Question: This is my first real crack at making a database in Third Normal Form. I managed to create the DDL script ok (I had the logical model verified to 3NF before I went ahead and built the script) but I get a whole lot of errors I am unsure of fixing. I may have bitten more than I can chew for this particular case but I don't want to give up - it's a big learning curve for me and with some help I can get past this and move on.
First of all, here is my DDL script:
'''
-- This sql script creates the structure.
-- of the rugby club database.
DROP DATABASE IF EXISTS database_rugby;
CREATE DATABASE database_rugby;
USE database_rugby;
-- Create the "coach" table.
DROP TABLE IF EXISTS 'database_rugby'.'coach' ;
CREATE TABLE IF NOT EXISTS 'database_rugby'.'coach' (
'coachID' INT(5) NOT NULL ,
'dateBeganCoaching' DATE NOT NULL ,
'personID' INT(5) NOT NULL ,
PRIMARY KEY ('coachID'))
ENGINE = InnoDB;
-- Create the "grade" table.
DROP TABLE IF EXISTS 'database_rugby'.'grade' ;
CREATE TABLE IF NOT EXISTS 'database_rugby'.'grade' (
'gradeID' INT(5) NOT NULL AUTO_INCREMENT ,
'gradeName' VARCHAR(50) NOT NULL ,
'minWeight' INT(3) NOT NULL ,
'maxWeight' INT(3) NOT NULL ,
'minAge' INT(3) NOT NULL ,
'maxAge' INT(3) NOT NULL ,
'ballSize' INT(1) NOT NULL ,
PRIMARY KEY ('gradeID') )
ENGINE = InnoDB;
-- Create the "coachQualification" table.
DROP TABLE IF EXISTS 'database_rugby'.'coachQualification' ;
CREATE TABLE IF NOT EXISTS 'database_rugby'.'coachQualification' (
'qualID' INT(5) NOT NULL AUTO_INCREMENT ,
'qualName' CHAR(5) NOT NULL ,
'gradeID' INT(5) NOT NULL ,
PRIMARY KEY ('qualID') ,
INDEX 'gradeID' ('gradeID' ASC) ,
CONSTRAINT 'coachQualification_ibfk_1'
FOREIGN KEY ('gradeID')
REFERENCES 'database_rugby'.'grade' ('gradeID')
ON DELETE CASCADE
ON UPDATE CASCADE)
ENGINE = InnoDB;
-- Create the "parent" table.
DROP TABLE IF EXISTS 'database_rugby'.'parent' ;
CREATE TABLE IF NOT EXISTS 'database_rugby'.'parent' (
'parentID' INT(5) NOT NULL ,
'personID' INT(5) NOT NULL ,
PRIMARY KEY ('parentID'))
ENGINE = InnoDB;
-- Create the "school" table.
DROP TABLE IF EXISTS 'database_rugby'.'school' ;
CREATE TABLE IF NOT EXISTS 'database_rugby'.'school' (
'schoolID' INT(5) NOT NULL AUTO_INCREMENT ,
'schoolName' VARCHAR(100) NOT NULL ,
PRIMARY KEY ('schoolID'))
ENGINE = InnoDB;
-- Create the "player" table.
--
-- Inherits fields from the "person"
-- and "school" tables.
DROP TABLE IF EXISTS 'database_rugby'.'player' ;
CREATE TABLE IF NOT EXISTS 'database_rugby'.'player' (
'playerID' INT(5) NOT NULL ,
'personID' INT(5) NOT NULL ,
'schoolID' INT(5) NOT NULL ,
PRIMARY KEY ('playerID') ,
INDEX 'schoolID' ('schoolID' ASC) ,
CONSTRAINT 'player_ibfk_1'
FOREIGN KEY ('schoolID')
REFERENCES 'database_rugby'.'school' ('schoolID' )
ON DELETE CASCADE
ON UPDATE CASCADE)
ENGINE = InnoDB;
-- Create the "person" table.
--
-- This table has one:one relationships
-- with the parent, coach and player
-- tables.
DROP TABLE IF EXISTS 'database_rugby'.'person' ;
CREATE TABLE IF NOT EXISTS 'database_rugby'.'person' (
'personID' INT(5) NOT NULL AUTO_INCREMENT ,
'firstName' VARCHAR(50) NOT NULL ,
'lastName' VARCHAR(50) NOT NULL ,
'dateOfBirth' DATE NOT NULL ,
'streetAddress' VARCHAR(150) NOT NULL ,
'suburbAddress' VARCHAR(150) NULL DEFAULT NULL ,
'cityAddress' VARCHAR(150) NOT NULL ,
'photo' BLOB NULL DEFAULT NULL ,
'parent_parentID' INT(5) NOT NULL DEFAULT '0' ,
'coach_coachID' INT(5) NOT NULL DEFAULT '0' ,
'player_playerID' INT(5) NOT NULL DEFAULT '0' ,
'parent_parentID1' INT(5) NOT NULL DEFAULT '0' ,
'player_playerID1' INT(5) NOT NULL DEFAULT '0' ,
'coach_coachID1' INT(5) NOT NULL DEFAULT '0' ,
'coach_coachID2' INT(5) NOT NULL DEFAULT '0' ,
'parent_parentID2' INT(5) NOT NULL DEFAULT '0' ,
'player_playerID2' INT(5) NOT NULL DEFAULT '0' ,
PRIMARY KEY ('personID') ,
INDEX 'fk_person_coach1' ('coach_coachID2' ASC) ,
INDEX 'fk_person_parent1' ('parent_parentID2' ASC) ,
INDEX 'fk_person_player1' ('player_playerID2' ASC) ,
CONSTRAINT 'fk_person_coach1'
FOREIGN KEY ('coach_coachID2' )
REFERENCES 'database_rugby'.'coach' ('coachID')
ON DELETE NO ACTION
ON UPDATE NO ACTION,
CONSTRAINT 'fk_person_parent1'
FOREIGN KEY ('parent_parentID2')
REFERENCES 'database_rugby'.'parent' ('parentID')
ON DELETE NO ACTION
ON UPDATE NO ACTION,
CONSTRAINT 'fk_person_player1'
FOREIGN KEY ('player_playerID2')
REFERENCES 'database_rugby'.'player' ('playerID')
ON DELETE NO ACTION
ON UPDATE NO ACTION)
ENGINE = InnoDB;
-- Create the "homePhone" table.
DROP TABLE IF EXISTS 'database_rugby'.'homePhone' ;
CREATE TABLE IF NOT EXISTS 'database_rugby'.'homePhone' (
'homePhoneID' INT(5) NOT NULL AUTO_INCREMENT ,
'homeNumber' CHAR(9) NOT NULL ,
PRIMARY KEY ('homePhoneID'))
ENGINE = InnoDB;
-- Create the "mobilePhone" table.
DROP TABLE IF EXISTS 'database_rugby'.'mobilePhone' ;
CREATE TABLE IF NOT EXISTS 'database_rugby'.'mobilePhone' (
'mobilePhoneID' INT(5) NOT NULL AUTO_INCREMENT ,
'mobileNumber' CHAR(10) NULL DEFAULT NULL ,
PRIMARY KEY ('mobilePhoneID'))
ENGINE = InnoDB;
-- Create the "emailAddress" table.
DROP TABLE IF EXISTS 'database_rugby'.'emailAddress' ;
CREATE TABLE IF NOT EXISTS 'database_rugby'.'emailAddress' (
'emailAddressID' INT(5) NOT NULL AUTO_INCREMENT ,
'emailAddress' CHAR(10) NULL DEFAULT NULL ,
PRIMARY KEY ('emailAddressID'))
ENGINE = InnoDB;
-- Create the "Contact" table
--
-- This is a linking table
-- that describes the many:many
-- relationships between "person"
-- and the "homePhone", "mobilePhone",
-- and "emailAddress" tables.
DROP TABLE IF EXISTS 'database_rugby'.'contact' ;
CREATE TABLE IF NOT EXISTS 'database_rugby'.'contact' (
'personID' INT(5) NOT NULL ,
'homePhoneID' INT(5) NOT NULL ,
'mobilePhoneID' INT(5) NULL DEFAULT NULL ,
'emailAddressID' INT(5) NULL DEFAULT NULL ,
INDEX 'personID' ('personID' ASC) ,
INDEX 'homePhoneID' ('homePhoneID' ASC) ,
INDEX 'mobilePhoneID' ('mobilePhoneID' ASC) ,
INDEX 'emailAddressID' ('emailAddressID' ASC) ,
CONSTRAINT 'contact_ibfk_1'
FOREIGN KEY ('personID' )
REFERENCES 'database_rugby'.'person' ('personID')
ON DELETE CASCADE
ON UPDATE CASCADE,
CONSTRAINT 'contact_ibfk_2'
FOREIGN KEY ('homePhoneID')
REFERENCES 'database_rugby'.'homePhone' ('homePhoneID')
ON DELETE CASCADE
ON UPDATE CASCADE,
CONSTRAINT 'contact_ibfk_3'
FOREIGN KEY ('mobilePhoneID')
REFERENCES 'database_rugby'.'mobilePhone' ('mobilePhoneID')
ON DELETE CASCADE
ON UPDATE CASCADE,
CONSTRAINT 'contact_ibfk_4'
FOREIGN KEY ('emailAddressID')
REFERENCES 'database_rugby'.'emailAddress' ('emailAddressID')
ON DELETE CASCADE
ON UPDATE CASCADE)
ENGINE = InnoDB;
-- Create the "family" table.
--
-- This is a linking table
-- that describes the many:many
-- relationship between "parent"
-- and "player" tables.
DROP TABLE IF EXISTS 'database_rugby'.'family' ;
CREATE TABLE IF NOT EXISTS 'database_rugby'.'family' (
'parentID' INT(5) NOT NULL ,
'playerID' INT(5) NOT NULL ,
'parent_parentID' INT(5) NOT NULL ,
INDEX 'playerID' ('playerID' ASC) ,
INDEX 'fk_family_parent1' ('parent_parentID' ASC) ,
CONSTRAINT 'family_ibfk_2'
FOREIGN KEY ('playerID' )
REFERENCES 'database_rugby'.'player' ('playerID')
ON DELETE CASCADE
ON UPDATE CASCADE,
CONSTRAINT 'fk_family_parent1'
FOREIGN KEY ('parent_parentID')
REFERENCES 'database_rugby'.'parent' ('parentID')
ON DELETE NO ACTION
ON UPDATE NO ACTION)
ENGINE = InnoDB;
-- Create the "qualificationSet" table.
--
-- This is a linking table
-- that describes the many:many
-- relationship between "coach"
-- and "coachQualification" tables.
DROP TABLE IF EXISTS 'database_rugby'.'qualificationSet' ;
CREATE TABLE IF NOT EXISTS 'database_rugby'.'qualificationSet' (
'coachID' INT(5) NOT NULL ,
'qualID' INT(5) NOT NULL ,
INDEX 'coachID' ('coachID' ASC) ,
INDEX 'qualID' ('qualID' ASC) ,
CONSTRAINT 'qualificationSet_ibfk_1'
FOREIGN KEY ('coachID')
REFERENCES 'database_rugby'.'coach' ('coachID')
ON DELETE CASCADE
ON UPDATE CASCADE,
CONSTRAINT 'qualificationSet_ibfk_2'
FOREIGN KEY ('qualID')
REFERENCES 'database_rugby'.'coachQualification' ('qualID')
ON DELETE CASCADE
ON UPDATE CASCADE)
ENGINE = InnoDB;
-- Create the "team" table.
DROP TABLE IF EXISTS 'database_rugby'.'team' ;
CREATE TABLE IF NOT EXISTS 'database_rugby'.'team' (
'teamID' INT(5) NOT NULL AUTO_INCREMENT ,
'teamName' VARCHAR(50) NOT NULL ,
'teamYear' INT(2) NOT NULL ,
'gradeID' INT(5) NOT NULL ,
PRIMARY KEY ('teamID') ,
INDEX 'gradeID' ('gradeID' ASC) ,
CONSTRAINT 'team_ibfk_1'
FOREIGN KEY ('gradeID')
REFERENCES 'database_rugby'.'grade' ('gradeID')
ON DELETE CASCADE
ON UPDATE CASCADE)
ENGINE = InnoDB;
-- Create the "teamAllocation" table
--
-- this is a linking table for a
-- many:many relationship between
-- team and player tables.
DROP TABLE IF EXISTS 'database_rugby'.'teamAllocation' ;
CREATE TABLE IF NOT EXISTS 'database_rugby'.'teamAllocation' (
'teamID' INT(5) NOT NULL ,
'playerID' INT(5) NOT NULL ,
INDEX 'teamID' ('teamID' ASC) ,
INDEX 'playerID' ('playerID' ASC) ,
CONSTRAINT 'teamallocation_ibfk_1'
FOREIGN KEY ('teamID' )
REFERENCES 'database_rugby'.'team' ('teamID')
ON DELETE CASCADE
ON UPDATE CASCADE,
CONSTRAINT 'teamAllocation_ibfk_2'
FOREIGN KEY ('playerID')
REFERENCES 'database_rugby'.'player' ('playerID')
ON DELETE CASCADE
ON UPDATE CASCADE)
ENGINE = InnoDB;
-- Create the "teamCoachAllocation" table.
--
-- This is a linking table
-- that describes the many:many
-- relationship between "coach"
-- and "team" tables.
DROP TABLE IF EXISTS 'database_rugby'.'teamCoachAllocation' ;
CREATE TABLE 'database_rugby'.'teamCoachAllocation' (
'coachID' INT(5) NOT NULL ,
'teamID' INT(5) NOT NULL ,
INDEX 'coachID' ('coachID' ASC) ,
INDEX 'teamID' ('teamID' ASC) ,
CONSTRAINT 'teamCoachAllocation_ibfk_1'
FOREIGN KEY ('coachID')
REFERENCES 'database_rugby'.'coach' ('coachID')
ON DELETE CASCADE
ON UPDATE CASCADE,
CONSTRAINT 'teamCoachAllocation_ibfk_2'
FOREIGN KEY ('teamID')
REFERENCES 'database_rugby'.'team' ('teamID')
ON DELETE CASCADE
ON UPDATE CASCADE)
ENGINE = InnoDB;
'''
And here is my DML script (note: so far the script only attempts to insert records in the "person", "school", and "player" details. If the problems I have encountered so far are fixed, this could help me for later on..):
'''
-- database_data.sql.
-- This sql script inserts data into the
-- rugby club database.
USE database_rugby;
TRUNCATE TABLE database_rugby.person;
-- Insert new persons which will be
-- players.
INSERT INTO database_rugby.person (
firstName,
lastName,
dateOfBirth,
streetAddress,
suburbAddress,
cityAddress)
VALUES(
"Michael",
"Peck",
'2002-12-10',
"45 Skibo Street",
"Caversham",
"Dunedin");
INSERT INTO database_rugby.person (
firstName,
lastName,
dateOfBirth,
streetAddress,
suburbAddress,
cityAddress)
VALUES(
"Matt",
"Petersen",
'2001-06-15',
"192 Bayview Road",
"South Dunedin",
"Dunedin");
INSERT INTO database_rugby.person (
firstName,
lastName,
dateOfBirth,
streetAddress,
suburbAddress,
cityAddress)
VALUES(
"Christopher",
"Petersen",
'2003-02-19',
"192 Bayview Road",
"South Dunedin",
"Dunedin");
INSERT INTO database_rugby.person (
firstName,
lastName,
dateOfBirth,
streetAddress,
suburbAddress,
cityAddress)
VALUES(
"Richard",
"Michaels",
'2002-04-08',
"15 Fitzroy Street",
"Caversham",
"Dunedin");
INSERT INTO database_rugby.person (
firstName,
lastName,
dateOfBirth,
streetAddress,
suburbAddress,
cityAddress)
VALUES(
"Shaun",
"Michaels",
'2003-11-11',
"15 Fitzroy Street",
"Caversham",
"Dunedin");
INSERT INTO database_rugby.person (
firstName,
lastName,
dateOfBirth,
streetAddress,
suburbAddress,
cityAddress)
VALUES(
"Harry",
"Dackers",
'2004-02-11',
"32 Peter Street",
"Caversham",
"Dunedin");
INSERT INTO database_rugby.person (
firstName,
lastName,
dateOfBirth,
streetAddress,
suburbAddress,
cityAddress)
VALUES(
"Daniel",
"Mitchell",
'2002-05-19',
"112 South Road",
"Caversham",
"Dunedin");
-- Insert new persons which will be
-- parents.
INSERT INTO database_rugby.person (
firstName,
lastName,
dateOfBirth,
streetAddress,
suburbAddress,
cityAddress)
VALUES(
"Gregory",
"Peck",
'1971-07-22',
"123 Burns Street",
"South Dunedin",
"Dunedin");
INSERT INTO database_rugby.person (
firstName,
lastName,
dateOfBirth,
streetAddress,
suburbAddress,
cityAddress)
VALUES(
"Laura",
"Peck",
'1979-09-08',
"123 Burns Street",
"South Dunedin",
"Dunedin");
INSERT INTO database_rugby.person (
firstName,
lastName,
dateOfBirth,
streetAddress,
suburbAddress,
cityAddress)
VALUES(
"Martha",
"Petersen",
'1973-12-07',
"192 Bayview Road",
"South Dunedin",
"Dunedin");
INSERT INTO database_rugby.person (
firstName,
lastName,
dateOfBirth,
streetAddress,
suburbAddress,
cityAddress)
VALUES(
"Chris",
"Michaels",
'1967-08-07',
"15 Fitzroy Street",
"Caversham",
"Dunedin");
INSERT INTO database_rugby.person (
firstName,
lastName,
dateOfBirth,
streetAddress,
suburbAddress,
cityAddress)
VALUES(
"Nadine",
"Michaels",
'1973-10-19',
"15 Fitzroy Street",
"Caversham",
"Dunedin");
INSERT INTO database_rugby.person (
firstName,
lastName,
dateOfBirth,
streetAddress,
suburbAddress,
cityAddress)
VALUES(
"Barry",
"Dackers",
'1965-02-11',
"32 Peter Street",
"Caversham",
"Dunedin");
INSERT INTO database_rugby.person (
firstName,
lastName,
dateOfBirth,
streetAddress,
suburbAddress,
cityAddress)
VALUES(
"Kevin",
"Mitchell",
'1972-05-19',
"112 South Road",
"Caversham",
"Dunedin");
INSERT INTO database_rugby.person (
firstName,
lastName,
dateOfBirth,
streetAddress,
suburbAddress,
cityAddress)
VALUES(
"Rebecca",
"Mitchell",
'1978-01-23',
"112 South Road",
"Caversham",
"Dunedin");
-- Insert schools into school table.
TRUNCATE TABLE database_rugby.school;
INSERT INTO database_rugby.school(
schoolName)
VALUES(
"College Street School");
INSERT INTO database_rugby.school(
schoolName)
VALUES(
"Macandrew Intermediate School");
INSERT INTO database_rugby.school(
schoolName)
VALUES(
"Carlton Hill Primary");
INSERT INTO database_rugby.school(
schoolName)
VALUES(
"Caversham Primary School");
INSERT INTO database_rugby.school(
schoolName)
VALUES(
"Concord School");
-- Insert players into player table.
TRUNCATE TABLE database_rugby.player;
INSERT INTO database_rugby.player(
personID,
schoolID)
VALUES(
(SELECT personID FROM database_rugby.person
WHERE database_rugby.person(firstName) = "Michael"
AND database_rugby.person(lastName) = "Peck"),
(SELECT schoolID FROM database_rugby.school
WHERE database_rugby.school(schoolName) = "College Street School"));
INSERT INTO database_rugby.player(
personID,
schoolID)
VALUES(
(SELECT personID FROM database_rugby.person
WHERE database_rugby.person(firstName) = "Matt"
AND database_rugby.person(lastName) = "Petersen"),
(SELECT schoolID FROM database_rugby.school
WHERE database_rugby.school(schoolName) = "Macandrew Intermediate School"));
INSERT INTO database_rugby.player(
personID,
schoolID)
VALUES(
(SELECT personID FROM database_rugby.person
WHERE database_rugby.person(firstName) = "Christopher"
AND database_rugby.person(lastName) = "Petersen"),
(SELECT schoolID FROM database_rugby.school
WHERE database_rugby.school(schoolName) = "College Street School"));
INSERT INTO database_rugby.player(
personID,
schoolID)
VALUES(
(SELECT personID FROM database_rugby.person
WHERE database_rugby.person(firstName) = "Richard"
AND database_rugby.person(lastName) = "Michaels"),
(SELECT schoolID FROM database_rugby.school
WHERE database_rugby.school(schoolName) = "College Street School"));
INSERT INTO database_rugby.player(
personID,
schoolID)
VALUES(
(SELECT personID FROM database_rugby.person
WHERE database_rugby.person(firstName) = "Shaun"
AND database_rugby.person(lastName) = "Michaels"),
(SELECT schoolID FROM database_rugby.school
WHERE database_rugby.school(schoolName) = "College Street School"));
INSERT INTO database_rugby.player(
personID,
schoolID)
VALUES(
(SELECT personID FROM database_rugby.person
WHERE database_rugby.person(firstName) = "Harry"
AND database_rugby.person(lastName) = "Dackers"),
(SELECT schoolID FROM database_rugby.school
WHERE database_rugby.school(schoolName) = "Caversham Primary School"));
INSERT INTO database_rugby.player(
personID,
schoolID)
VALUES(
(SELECT personID FROM database_rugby.person
WHERE database_rugby.person(firstName) = "Daniel"
AND database_rugby.person(lastName) = "Mitchell"),
(SELECT schoolID FROM database_rugby.school
WHERE database_rugby.school(schoolName) = "Caversham Primary School"));
'''
And here's the output on the MySQL command line interface produced from the two scripts - that will show more information on the errors:
'''
Welcome to the MySQL monitor. Commands end with ; or \g.
Your MySQL connection id is 82
Server version: 5.5.23 MySQL Community Server (GPL)
Copyright (c) 2000, 2011, Oracle and/or its affiliates. All rights reserved.
Oracle is a registered trademark of Oracle Corporation and/or its
affiliates. Other names may be trademarks of their respective
owners.
Type 'help;' or '\h' for help. Type '\c' to clear the current input statement.
mysql> source c:\scripts\database_schema.sql
Query OK, 16 rows affected (0.35 sec)
Query OK, 1 row affected (0.03 sec)
Database changed
Query OK, 0 rows affected, 1 warning (0.00 sec)
Query OK, 0 rows affected (0.06 sec)
Query OK, 0 rows affected, 1 warning (0.00 sec)
Query OK, 0 rows affected (0.06 sec)
Query OK, 0 rows affected, 1 warning (0.00 sec)
Query OK, 0 rows affected (0.04 sec)
Query OK, 0 rows affected, 1 warning (0.00 sec)
Query OK, 0 rows affected (0.07 sec)
Query OK, 0 rows affected, 1 warning (0.00 sec)
Query OK, 0 rows affected (0.06 sec)
Query OK, 0 rows affected, 1 warning (0.00 sec)
Query OK, 0 rows affected (0.06 sec)
Query OK, 0 rows affected, 1 warning (0.01 sec)
Query OK, 0 rows affected (0.09 sec)
Query OK, 0 rows affected, 1 warning (0.00 sec)
Query OK, 0 rows affected (0.06 sec)
Query OK, 0 rows affected, 1 warning (0.01 sec)
Query OK, 0 rows affected (0.07 sec)
Query OK, 0 rows affected, 1 warning (0.00 sec)
Query OK, 0 rows affected (0.07 sec)
Query OK, 0 rows affected, 1 warning (0.00 sec)
Query OK, 0 rows affected (0.10 sec)
Query OK, 0 rows affected, 1 warning (0.00 sec)
Query OK, 0 rows affected (0.06 sec)
Query OK, 0 rows affected, 1 warning (0.00 sec)
Query OK, 0 rows affected (0.08 sec)
Query OK, 0 rows affected, 1 warning (0.00 sec)
Query OK, 0 rows affected (0.06 sec)
Query OK, 0 rows affected, 1 warning (0.00 sec)
Query OK, 0 rows affected (0.10 sec)
Query OK, 0 rows affected, 1 warning (0.01 sec)
Query OK, 0 rows affected (0.07 sec)
mysql> source c:\scripts\database_data.sql
Database changed
ERROR 1701 (42000): Cannot truncate a table referenced in a foreign key constrai
nt ('database_rugby'.'contact', CONSTRAINT 'contact_ibfk_1' FOREIGN KEY ('person
ID') REFERENCES 'database_rugby'.'person' ('personID'))
ERROR 1452 (23000): Cannot add or update a child row: a foreign key constraint f
ails ('database_rugby'.'person', CONSTRAINT 'fk_person_coach1' FOREIGN KEY ('coa
ch_coachID2') REFERENCES 'coach' ('coachID') ON DELETE NO ACTION ON UPDATE NO AC
TION)
ERROR 1452 (23000): Cannot add or update a child row: a foreign key constraint f
ails ('database_rugby'.'person', CONSTRAINT 'fk_person_coach1' FOREIGN KEY ('coa
ch_coachID2') REFERENCES 'coach' ('coachID') ON DELETE NO ACTION ON UPDATE NO AC
TION)
ERROR 1452 (23000): Cannot add or update a child row: a foreign key constraint f
ails ('database_rugby'.'person', CONSTRAINT 'fk_person_coach1' FOREIGN KEY ('coa
ch_coachID2') REFERENCES 'coach' ('coachID') ON DELETE NO ACTION ON UPDATE NO AC
TION)
ERROR 1452 (23000): Cannot add or update a child row: a foreign key constraint f
ails ('database_rugby'.'person', CONSTRAINT 'fk_person_coach1' FOREIGN KEY ('coa
ch_coachID2') REFERENCES 'coach' ('coachID') ON DELETE NO ACTION ON UPDATE NO AC
TION)
ERROR 1452 (23000): Cannot add or update a child row: a foreign key constraint f
ails ('database_rugby'.'person', CONSTRAINT 'fk_person_coach1' FOREIGN KEY ('coa
ch_coachID2') REFERENCES 'coach' ('coachID') ON DELETE NO ACTION ON UPDATE NO AC
TION)
ERROR 1452 (23000): Cannot add or update a child row: a foreign key constraint f
ails ('database_rugby'.'person', CONSTRAINT 'fk_person_coach1' FOREIGN KEY ('coa
ch_coachID2') REFERENCES 'coach' ('coachID') ON DELETE NO ACTION ON UPDATE NO AC
TION)
ERROR 1452 (23000): Cannot add or update a child row: a foreign key constraint f
ails ('database_rugby'.'person', CONSTRAINT 'fk_person_coach1' FOREIGN KEY ('coa
ch_coachID2') REFERENCES 'coach' ('coachID') ON DELETE NO ACTION ON UPDATE NO AC
TION)
ERROR 1452 (23000): Cannot add or update a child row: a foreign key constraint f
ails ('database_rugby'.'person', CONSTRAINT 'fk_person_coach1' FOREIGN KEY ('coa
ch_coachID2') REFERENCES 'coach' ('coachID') ON DELETE NO ACTION ON UPDATE NO AC
TION)
ERROR 1452 (23000): Cannot add or update a child row: a foreign key constraint f
ails ('database_rugby'.'person', CONSTRAINT 'fk_person_coach1' FOREIGN KEY ('coa
ch_coachID2') REFERENCES 'coach' ('coachID') ON DELETE NO ACTION ON UPDATE NO AC
TION)
ERROR 1452 (23000): Cannot add or update a child row: a foreign key constraint f
ails ('database_rugby'.'person', CONSTRAINT 'fk_person_coach1' FOREIGN KEY ('coa
ch_coachID2') REFERENCES 'coach' ('coachID') ON DELETE NO ACTION ON UPDATE NO AC
TION)
ERROR 1452 (23000): Cannot add or update a child row: a foreign key constraint f
ails ('database_rugby'.'person', CONSTRAINT 'fk_person_coach1' FOREIGN KEY ('coa
ch_coachID2') REFERENCES 'coach' ('coachID') ON DELETE NO ACTION ON UPDATE NO AC
TION)
ERROR 1452 (23000): Cannot add or update a child row: a foreign key constraint f
ails ('database_rugby'.'person', CONSTRAINT 'fk_person_coach1' FOREIGN KEY ('coa
ch_coachID2') REFERENCES 'coach' ('coachID') ON DELETE NO ACTION ON UPDATE NO AC
TION)
ERROR 1452 (23000): Cannot add or update a child row: a foreign key constraint f
ails ('database_rugby'.'person', CONSTRAINT 'fk_person_coach1' FOREIGN KEY ('coa
ch_coachID2') REFERENCES 'coach' ('coachID') ON DELETE NO ACTION ON UPDATE NO AC
TION)
ERROR 1452 (23000): Cannot add or update a child row: a foreign key constraint f
ails ('database_rugby'.'person', CONSTRAINT 'fk_person_coach1' FOREIGN KEY ('coa
ch_coachID2') REFERENCES 'coach' ('coachID') ON DELETE NO ACTION ON UPDATE NO AC
TION)
ERROR 1452 (23000): Cannot add or update a child row: a foreign key constraint f
ails ('database_rugby'.'person', CONSTRAINT 'fk_person_coach1' FOREIGN KEY ('coa
ch_coachID2') REFERENCES 'coach' ('coachID') ON DELETE NO ACTION ON UPDATE NO AC
TION)
ERROR 1701 (42000): Cannot truncate a table referenced in a foreign key constrai
nt ('database_rugby'.'player', CONSTRAINT 'player_ibfk_1' FOREIGN KEY ('schoolID
') REFERENCES 'database_rugby'.'school' ('schoolID'))
Query OK, 1 row affected (0.01 sec)
Query OK, 1 row affected (0.01 sec)
Query OK, 1 row affected (0.01 sec)
Query OK, 1 row affected (0.00 sec)
Query OK, 1 row affected (0.00 sec)
ERROR 1701 (42000): Cannot truncate a table referenced in a foreign key constrai
nt ('database_rugby'.'person', CONSTRAINT 'fk_person_player1' FOREIGN KEY ('play
er_playerID2') REFERENCES 'database_rugby'.'player' ('playerID'))
ERROR 1305 (42000): FUNCTION database_rugby.person does not exist
ERROR 1305 (42000): FUNCTION database_rugby.person does not exist
ERROR 1305 (42000): FUNCTION database_rugby.person does not exist
ERROR 1305 (42000): FUNCTION database_rugby.person does not exist
ERROR 1305 (42000): FUNCTION database_rugby.person does not exist
ERROR 1305 (42000): FUNCTION database_rugby.person does not exist
ERROR 1305 (42000): FUNCTION database_rugby.person does not exist
mysql>
'''
And here's the logical model (if anyone sees problems with any of the relationships - in particular, the many:many relationships, please let me know).

I apologise if I gave too much information, but I thought if I gave all this information it would make things easier on people that want to help me out. I have spent a good 3 hours making adjustments to the DDL script but after spending that long I realised I need someone with more experience to help me. I've showed the logical model to someone with industry experience in databases and they believe it conforms to 3NF. Doing the conceptual and logical models wasn't so bad for myself, it was trying to convert the logical model to working script and successfully inserting data (I want to insert at least 10 records for each table) that has become the biggest hurdle.
Thanks in advance!
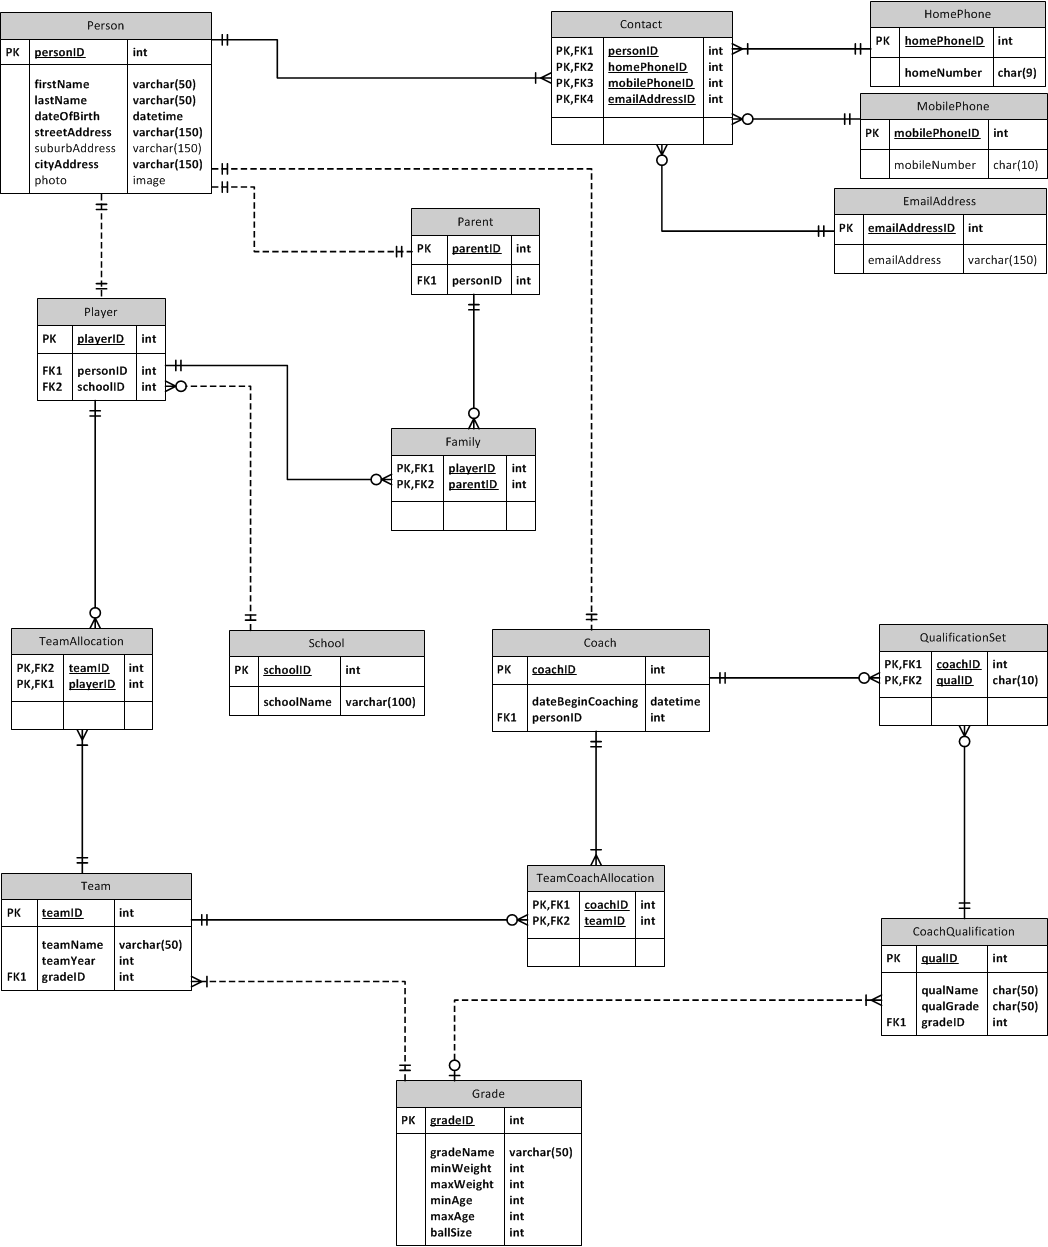
Answer: You have to add this statement as well
Add it at the top of your dump file
'''
SET foreign_key_checks = 0;
'''
This will disable the foreign key checks and you can easily execute the dump file
and add another statement at the bottom of your dump file to enable back the foreign key check
'''
SET foreign_key_checks = 1;
'''